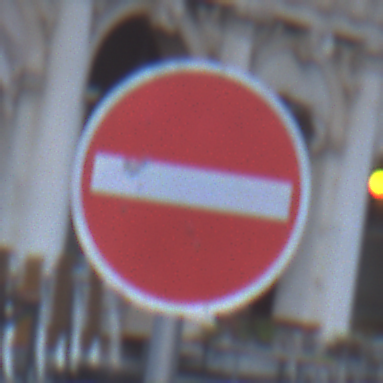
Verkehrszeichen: VerbotDerEinfahrt
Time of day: Dawn
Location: Outdoor (Urban)
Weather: Clear
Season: NotSpecified
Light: Natural